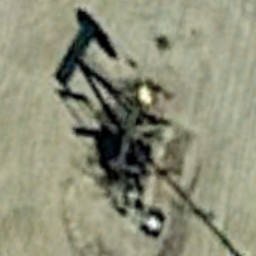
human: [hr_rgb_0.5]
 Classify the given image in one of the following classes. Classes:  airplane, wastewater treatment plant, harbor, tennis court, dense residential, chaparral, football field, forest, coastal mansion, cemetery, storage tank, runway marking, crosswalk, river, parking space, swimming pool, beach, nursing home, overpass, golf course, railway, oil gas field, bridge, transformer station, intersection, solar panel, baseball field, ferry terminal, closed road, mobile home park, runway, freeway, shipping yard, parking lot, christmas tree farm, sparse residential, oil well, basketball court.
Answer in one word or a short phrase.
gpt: oil well